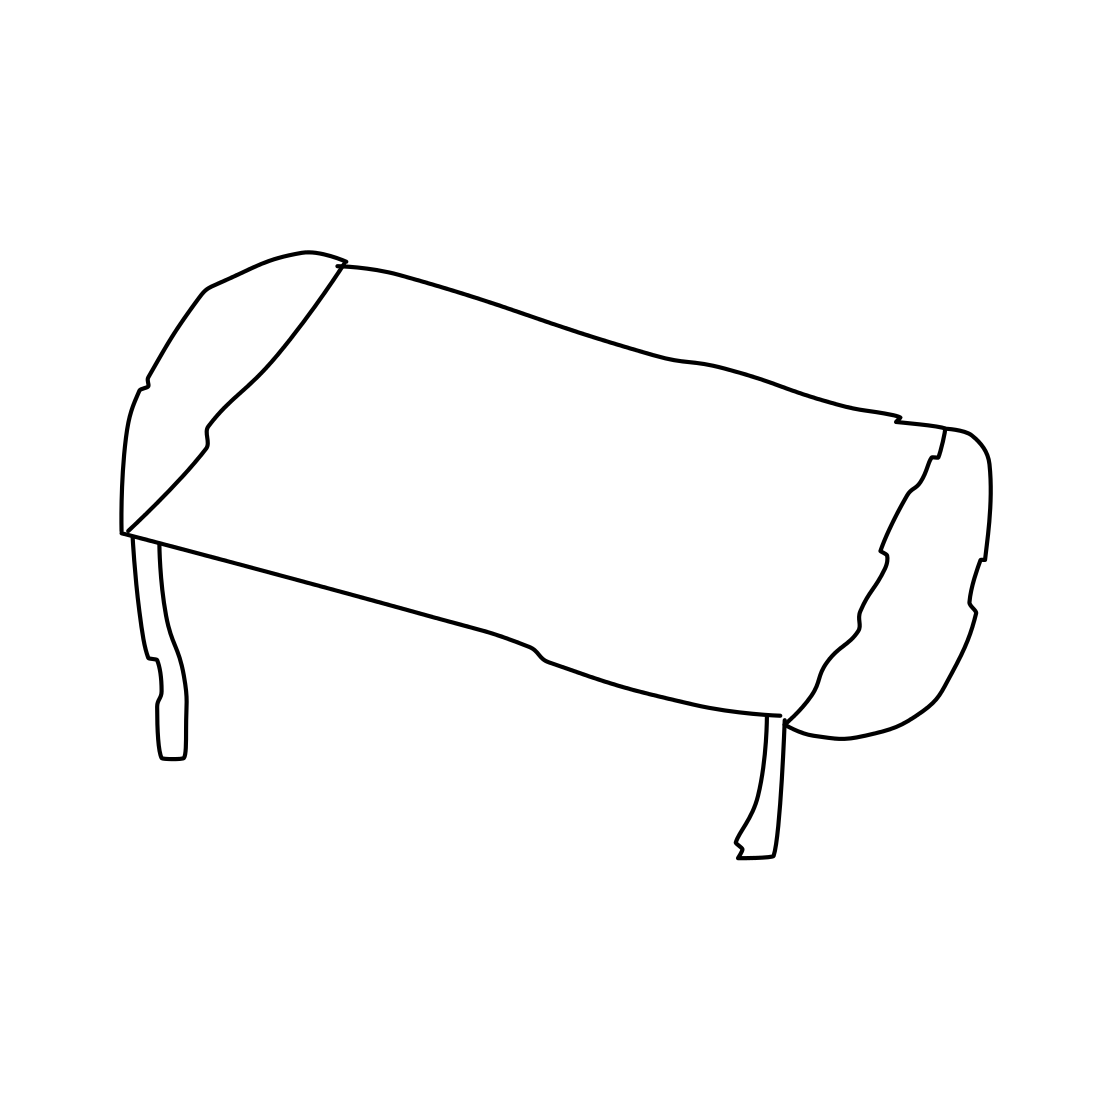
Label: bed